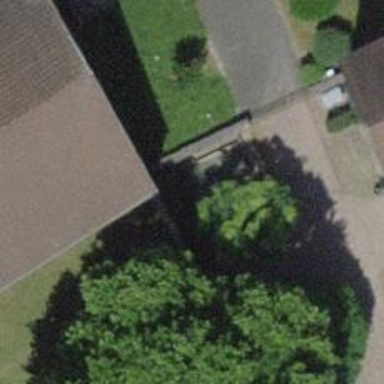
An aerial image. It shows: Brown bench in the vicinity.